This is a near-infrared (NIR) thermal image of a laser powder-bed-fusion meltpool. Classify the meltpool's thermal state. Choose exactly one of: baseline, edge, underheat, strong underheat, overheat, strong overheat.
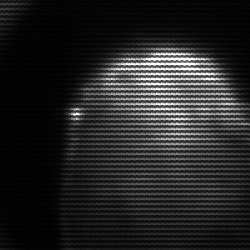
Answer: edge